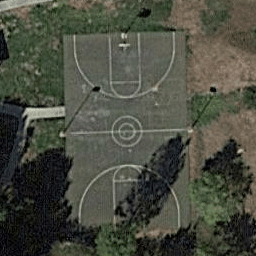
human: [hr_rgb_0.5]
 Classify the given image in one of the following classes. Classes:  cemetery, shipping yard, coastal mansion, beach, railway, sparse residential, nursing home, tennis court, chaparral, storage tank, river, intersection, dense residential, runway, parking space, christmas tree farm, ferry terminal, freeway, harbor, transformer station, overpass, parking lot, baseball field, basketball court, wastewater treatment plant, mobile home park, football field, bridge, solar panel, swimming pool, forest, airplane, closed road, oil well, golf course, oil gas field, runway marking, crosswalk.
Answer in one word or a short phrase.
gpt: basketball court